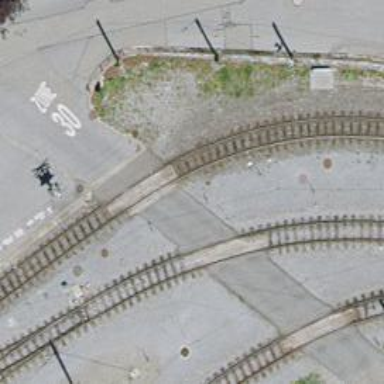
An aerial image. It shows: Level crossing along the railway.